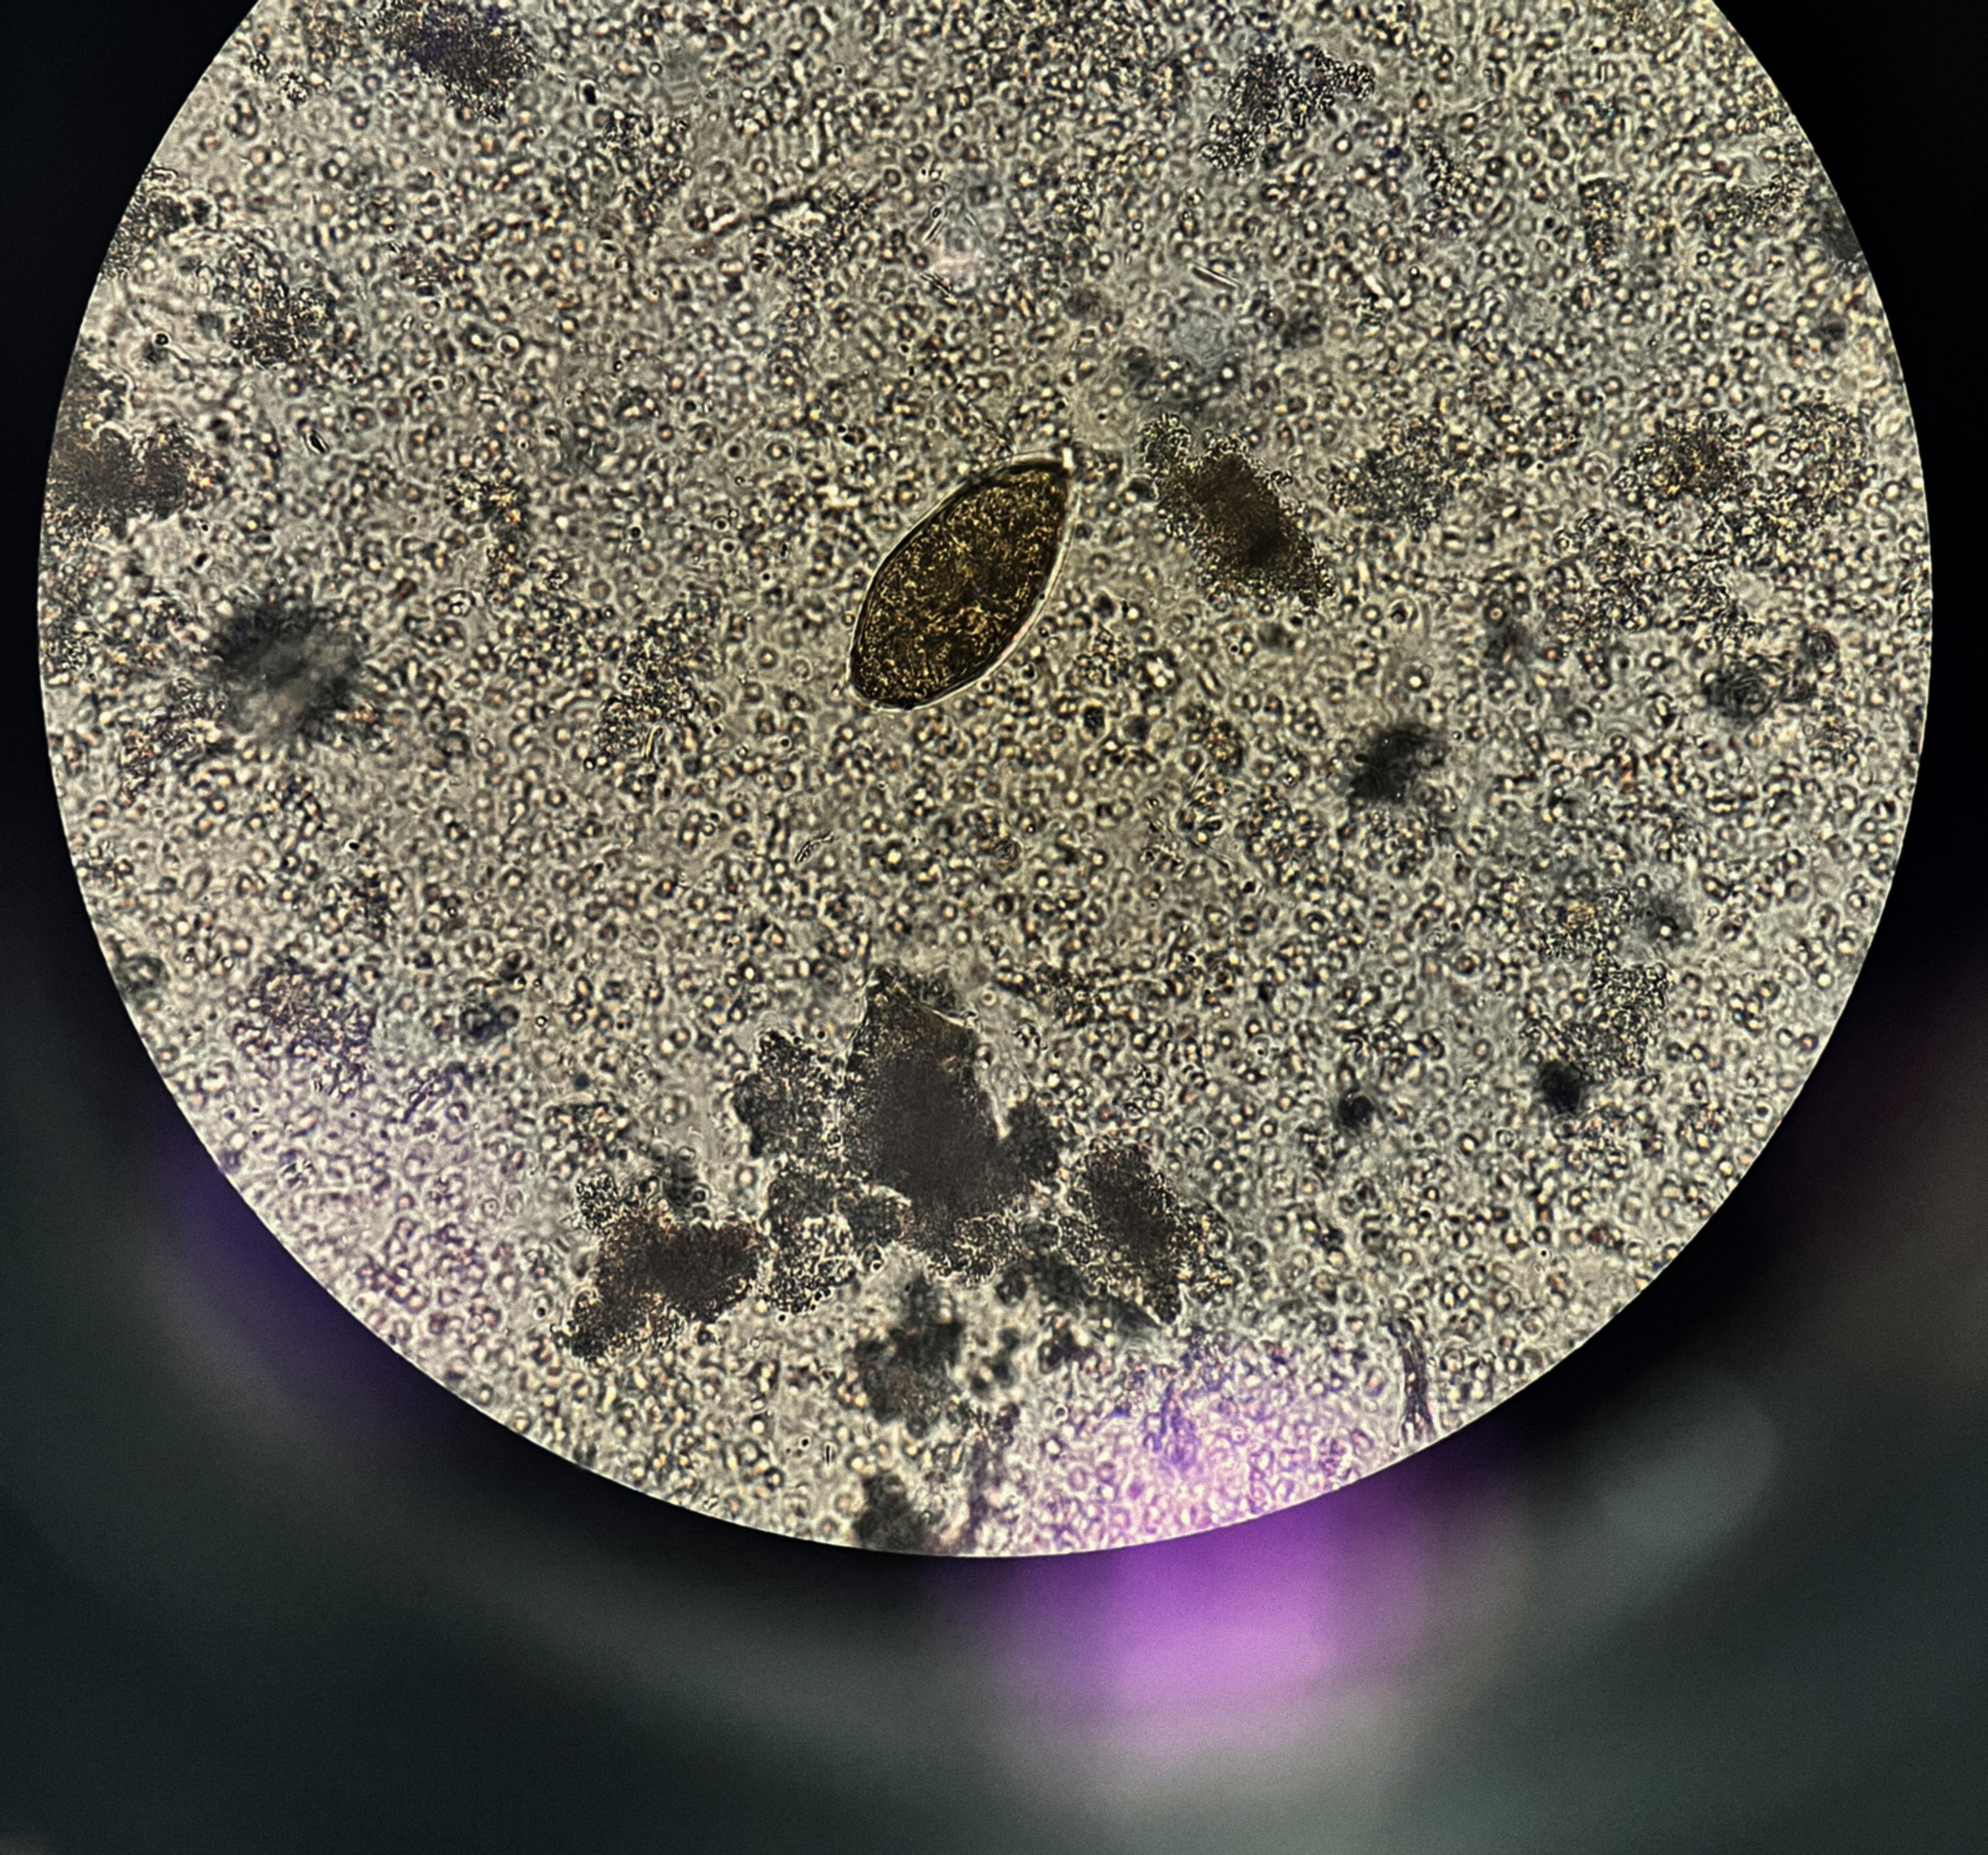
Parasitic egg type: Paragonimus spp